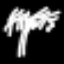
Label: palm tree